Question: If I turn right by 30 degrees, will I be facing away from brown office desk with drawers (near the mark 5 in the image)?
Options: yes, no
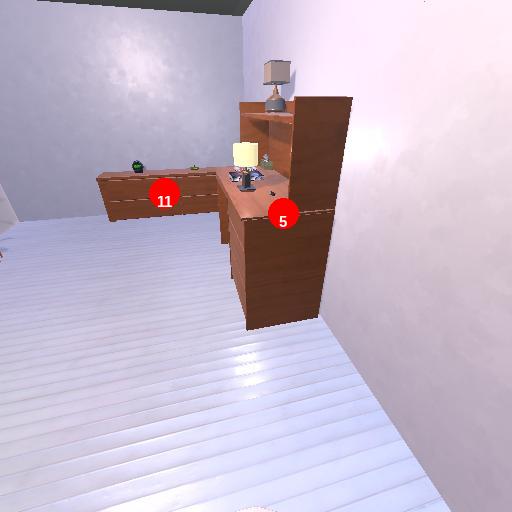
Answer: yes